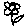
Label: flower